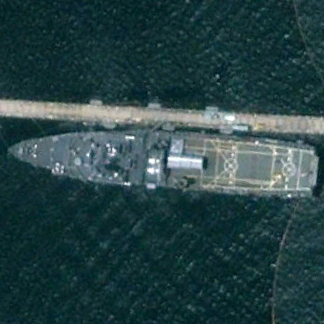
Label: combat